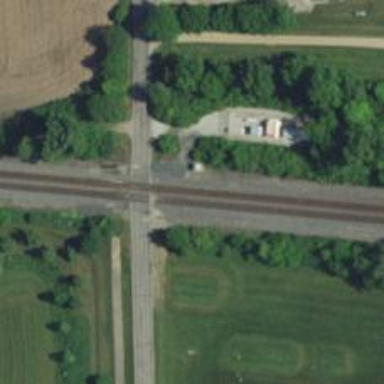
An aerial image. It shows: Railway service station.